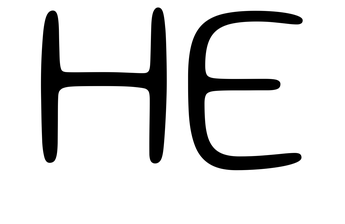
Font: Gluten_ExtraLight